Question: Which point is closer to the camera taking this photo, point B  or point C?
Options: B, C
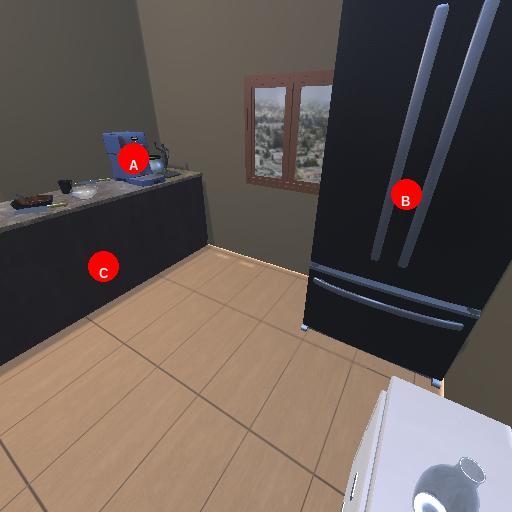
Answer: B